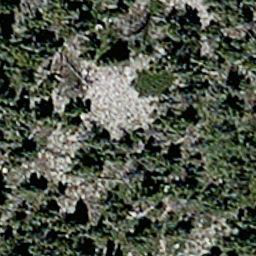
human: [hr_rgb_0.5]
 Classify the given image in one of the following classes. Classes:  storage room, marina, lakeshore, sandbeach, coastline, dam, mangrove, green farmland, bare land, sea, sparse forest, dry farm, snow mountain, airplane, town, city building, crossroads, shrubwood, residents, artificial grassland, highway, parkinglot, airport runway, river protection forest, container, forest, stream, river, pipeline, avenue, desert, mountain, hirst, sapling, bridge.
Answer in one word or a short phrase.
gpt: sparse forest